Question: I am learning digital signature and how to sign it in c#.Here is my code:
Signature.cs
'''
public class Signature
{
static readonly string RT_OfficeDocument = "http://schemas.openxmlformats.org/officeDocument/2006/relationships/officeDocument";
static readonly string OfficeObjectID = "idOfficeObject";
static readonly string SignatureID = "idPackageSignature";
static readonly string ManifestHashAlgorithm = "http://www.w3.org/2000/09/xmldsig#sha1";
// Entry Point
public static void DigiSign(string tempfile)
{
// Open the Package
using (Package package = Package.Open(tempfile))
{
// Get the certificate
X509Certificate2 certificate = GetCertificate();
SignAllParts(package, certificate);
}
}
private static void SignAllParts(Package package, X509Certificate certificate)
{
if (package == null) throw new ArgumentNullException("SignAllParts(package)");
List<Uri> PartstobeSigned = new List<Uri>();
List<PackageRelationshipSelector> SignableReleationships = new List<PackageRelationshipSelector>();
foreach (PackageRelationship relationship in package.GetRelationshipsByType(RT_OfficeDocument))
{
// Pass the releationship of the root. This is decided based on the RT_OfficeDocument (http://schemas.openxmlformats.org/officeDocument/2006/relationships/officeDocument)
CreateListOfSignableItems(relationship, PartstobeSigned, SignableReleationships);
}
// Create the DigitalSignature Manager
PackageDigitalSignatureManager dsm = new PackageDigitalSignatureManager(package);
dsm.CertificateOption = CertificateEmbeddingOption.InSignaturePart;
string signatureID = SignatureID;
string manifestHashAlgorithm = ManifestHashAlgorithm;
System.Security.Cryptography.Xml.DataObject officeObject = CreateOfficeObject(signatureID, manifestHashAlgorithm);
Reference officeObjectReference = new Reference("#" + OfficeObjectID);
try
{
dsm.Sign(PartstobeSigned, certificate, SignableReleationships, signatureID, new System.Security.Cryptography.Xml.DataObject[] { officeObject }, new Reference[] { officeObjectReference });
}
catch (CryptographicException ex)
{
Console.WriteLine(ex.InnerException.ToString());
}
}// end:SignAllParts()
/**************************SignDocument******************************/
// This function is a helper function. The main role of this function is to
// create two lists, one with Package Parts that you want to sign, the other
// containing PacakgeRelationshipSelector objects which indicate relationships to sign.
/*******************************************************************/
static void CreateListOfSignableItems(PackageRelationship relationship, List<Uri> PartstobeSigned, List<PackageRelationshipSelector> SignableReleationships)
{
// This function adds the releation to SignableReleationships. And then it gets the part based on the releationship. Parts URI gets added to the PartstobeSigned list.
PackageRelationshipSelector selector = new PackageRelationshipSelector(relationship.SourceUri, PackageRelationshipSelectorType.Id, relationship.Id);
SignableReleationships.Add(selector);
if (relationship.TargetMode == TargetMode.Internal)
{
PackagePart part = relationship.Package.GetPart(PackUriHelper.ResolvePartUri(relationship.SourceUri, relationship.TargetUri));
if (PartstobeSigned.Contains(part.Uri) == false)
{
PartstobeSigned.Add(part.Uri);
// GetRelationships Function: Returns a Collection Of all the releationships that are owned by the part.
foreach (PackageRelationship childRelationship in part.GetRelationships())
{
CreateListOfSignableItems(childRelationship, PartstobeSigned, SignableReleationships);
}
}
}
}
/**************************SignDocument******************************/
// Once you create the list and try to sign it, Office will not validate the Signature.
// To allow Office to validate the signature, it requires a custom object which should be added to the
// signature parts. This function loads the OfficeObject.xml resource.
// Please note that GUID being passed in document.Loadxml.
// Background Information: Once you add a SignatureLine in Word, Word gives a unique GUID to it. Now while loading the
// OfficeObject.xml, we need to make sure that The this GUID should match to the ID of the signature line.
// So if you are generating a SignatureLine programmtically, then mmake sure that you generate the GUID for the
// SignatureLine and for this element.
/*******************************************************************/
static System.Security.Cryptography.Xml.DataObject CreateOfficeObject(
string signatureID, string manifestHashAlgorithm)
{
XmlDocument document = new XmlDocument();
document.LoadXml(String.Format(Properties.Resources.OfficeObject, signatureID, manifestHashAlgorithm, "{3CF6B91E-C5F6-46A4-B036-72597274FCC0}"));
System.Security.Cryptography.Xml.DataObject officeObject = new System.Security.Cryptography.Xml.DataObject();
// do not change the order of the following two lines
officeObject.LoadXml(document.DocumentElement); // resets ID
officeObject.Id = OfficeObjectID; // required ID, do not change
return officeObject;
}
/********************************************************/
static X509Certificate2 GetCertificate()
{
X509Store certStore = new X509Store(StoreLocation.CurrentUser);
certStore.Open(OpenFlags.ReadOnly);
X509Certificate2Collection certs = X509Certificate2UI.SelectFromCollection(certStore.Certificates, "Select a certificate", "Please select a certificate",
X509SelectionFlag.SingleSelection);
return certs.Count > 0 ? certs[0] : null;
}
}
'''
Program.cs
'''
class Program
{
static void Main(string[] args)
{
Signature.DigiSign(@"D:bc.docx");
}
}
'''
And the file abc.docx after sign :

In the Additional Information of the signature , the system date/time(sign time) is diferrent from my local time and the date/time format too.I try to change my local time zone and reset date/time but it still not work.
What am i missing?
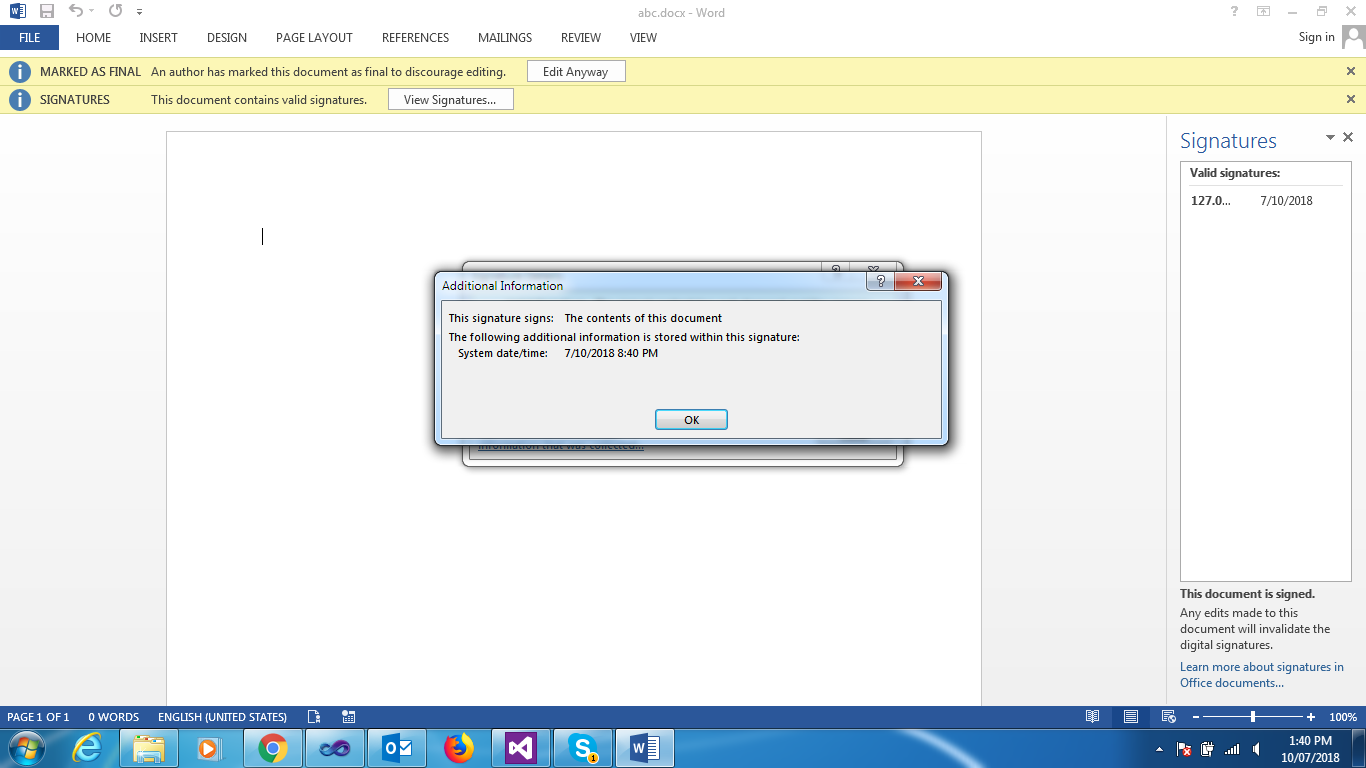
Answer: Use SecureBlackBox for .NET solve my problem !